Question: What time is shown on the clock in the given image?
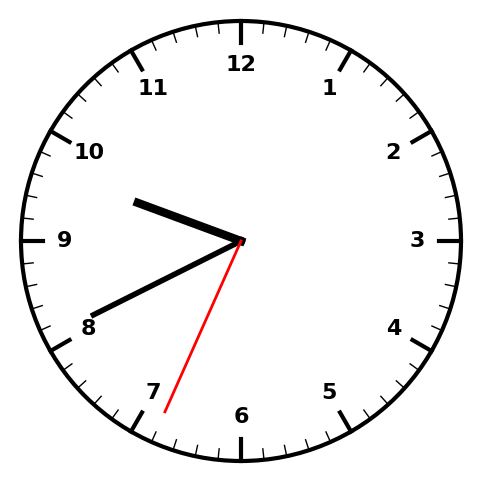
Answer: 09:40:34